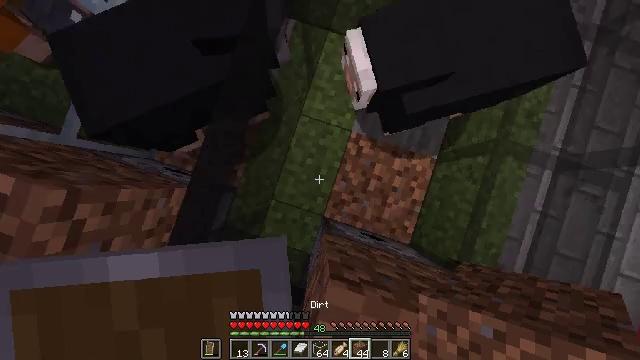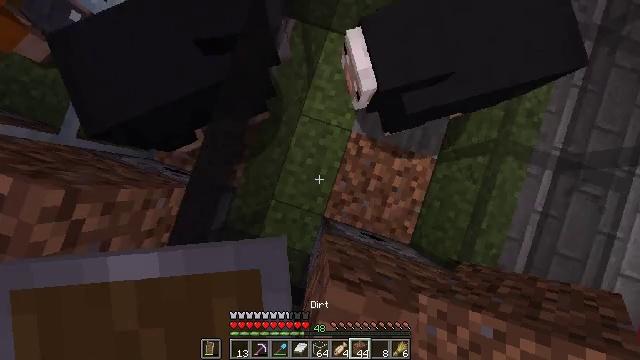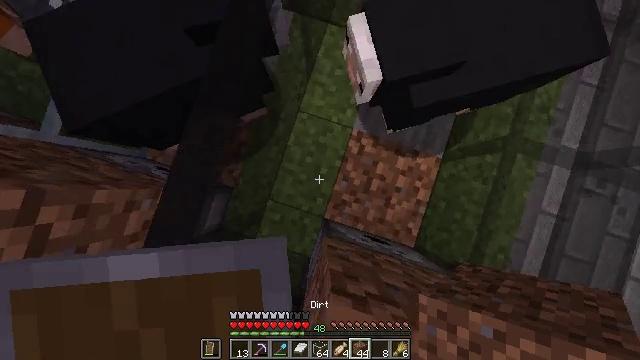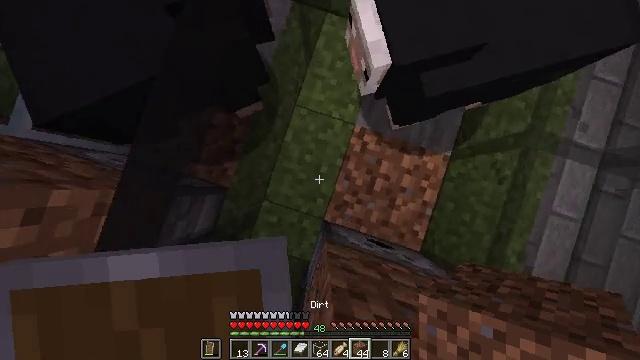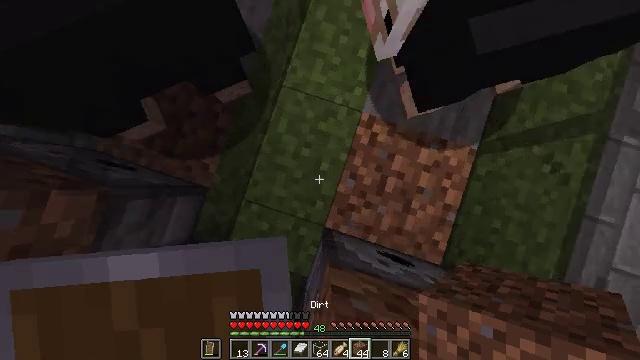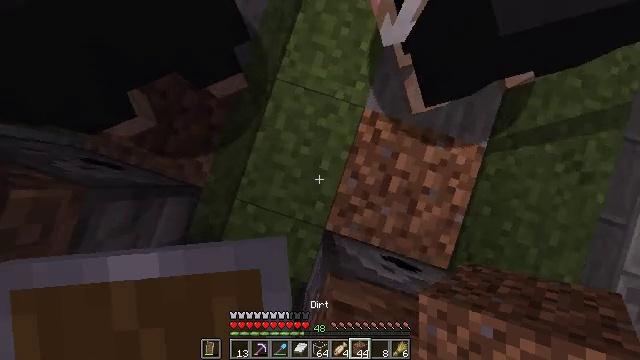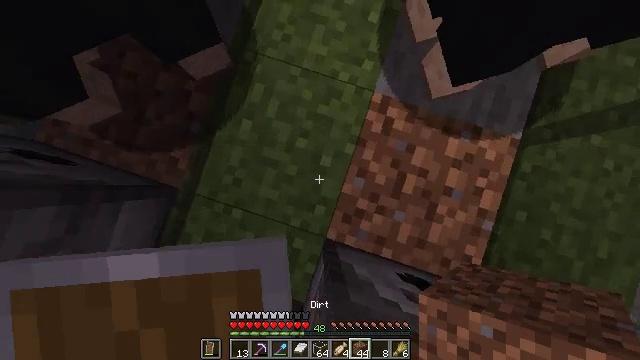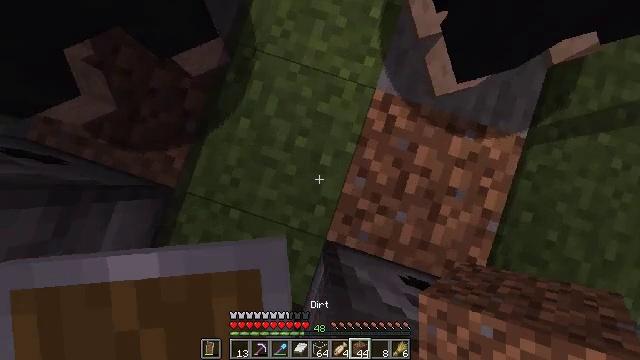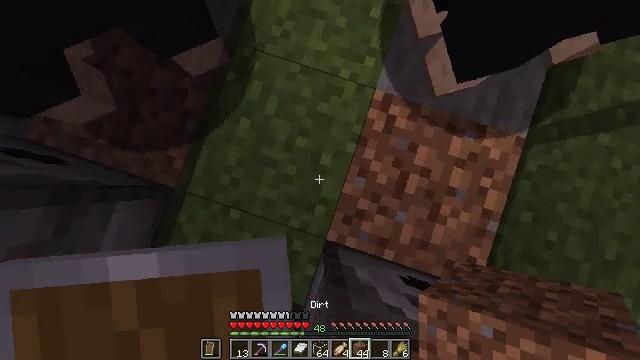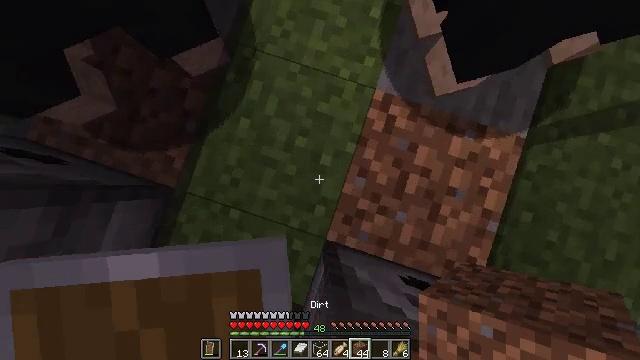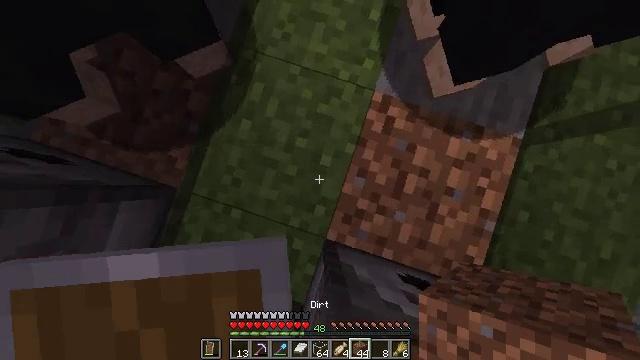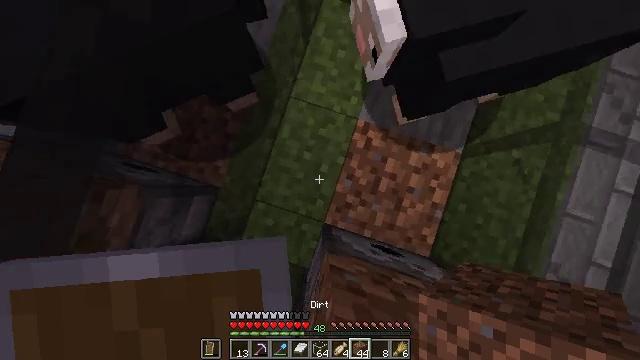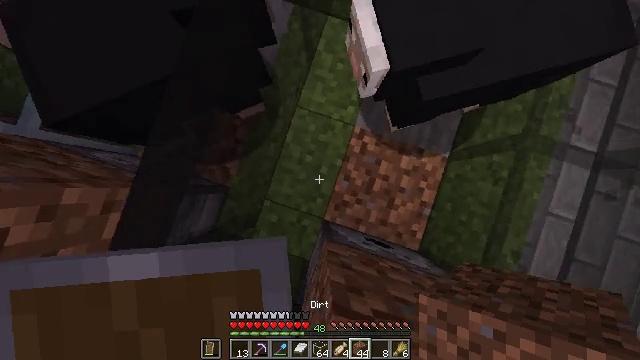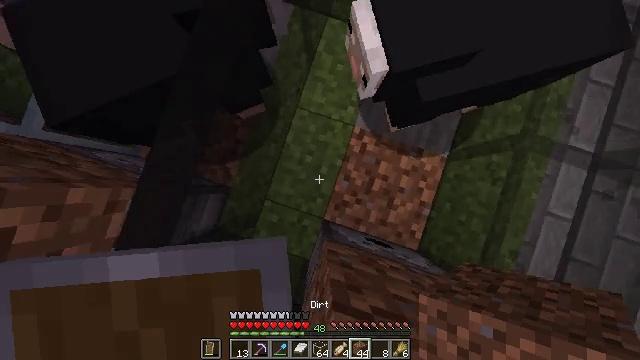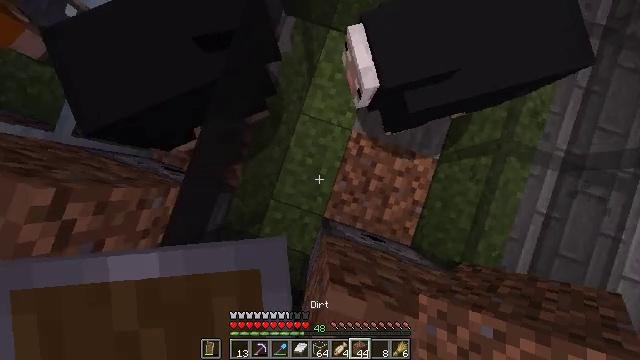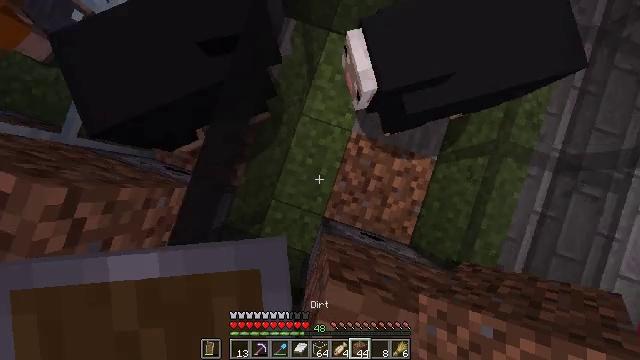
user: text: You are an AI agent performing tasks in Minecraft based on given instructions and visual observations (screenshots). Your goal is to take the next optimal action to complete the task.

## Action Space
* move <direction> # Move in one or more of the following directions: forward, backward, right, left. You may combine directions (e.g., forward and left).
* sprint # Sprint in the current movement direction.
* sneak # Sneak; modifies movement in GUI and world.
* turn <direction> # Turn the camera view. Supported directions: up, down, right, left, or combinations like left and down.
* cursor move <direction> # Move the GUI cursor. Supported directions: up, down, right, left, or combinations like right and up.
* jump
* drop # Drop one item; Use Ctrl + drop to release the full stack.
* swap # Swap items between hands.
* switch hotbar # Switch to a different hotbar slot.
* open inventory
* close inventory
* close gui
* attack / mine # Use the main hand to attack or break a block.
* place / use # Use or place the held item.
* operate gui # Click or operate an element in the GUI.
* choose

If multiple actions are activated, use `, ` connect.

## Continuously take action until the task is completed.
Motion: motion action
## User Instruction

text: Shatter the black stained glass for resources.
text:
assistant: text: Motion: use / place, jump
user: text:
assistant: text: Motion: use / place
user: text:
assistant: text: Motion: no_op
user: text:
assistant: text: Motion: no_op
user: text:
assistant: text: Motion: no_op
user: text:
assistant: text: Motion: no_op
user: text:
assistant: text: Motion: no_op
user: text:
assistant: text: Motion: no_op
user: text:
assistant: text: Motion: no_op
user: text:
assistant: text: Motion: jump
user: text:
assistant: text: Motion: jump
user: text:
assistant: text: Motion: jump
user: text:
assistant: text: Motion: jump
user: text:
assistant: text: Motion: jump
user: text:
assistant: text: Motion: jump
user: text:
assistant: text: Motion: use / place, jump
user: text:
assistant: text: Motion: use / place, jump
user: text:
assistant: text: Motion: use / place
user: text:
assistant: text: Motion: no_op
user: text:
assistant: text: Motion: turn right
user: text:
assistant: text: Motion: turn right and up
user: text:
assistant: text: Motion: turn right and up
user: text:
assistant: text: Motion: turn right and up
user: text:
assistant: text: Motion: turn right and up
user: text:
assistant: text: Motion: turn left
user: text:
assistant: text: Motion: no_op
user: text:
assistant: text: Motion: turn right
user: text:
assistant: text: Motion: turn right and up
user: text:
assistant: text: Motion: turn right and up
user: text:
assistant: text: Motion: turn right and up